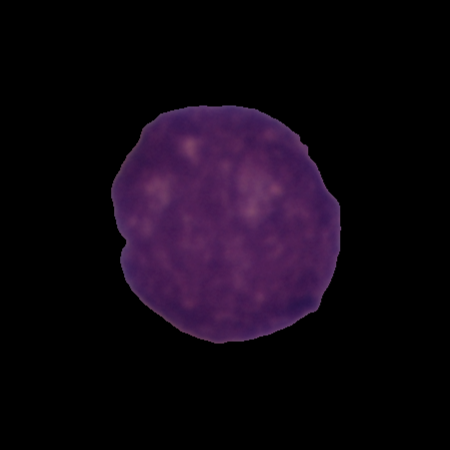
Label: cancer